Question: As the question suggests, I'm staring at a transformation that has several control flow elements, many of which are data flows.
Currently, one of the data flow objects within the control flow tab is lit up yellow. When I open that Data Flow object by double click or selecting the "Data Flow" tab, there are no boxes lit up in any color.
This would lead me to believe it's validating, perhaps?
Is there any way to tell what it's doing, and any steps to help make this process faster?
**Edit:
I took a look at the execution, and it looks like it's stuck in the Pre-Execute stage around 50%. Is there any optimization to be done for this stage.
Screenshot of the dataflow that isn't running. (This was taken while the control flow shows this data flow task as yellow)

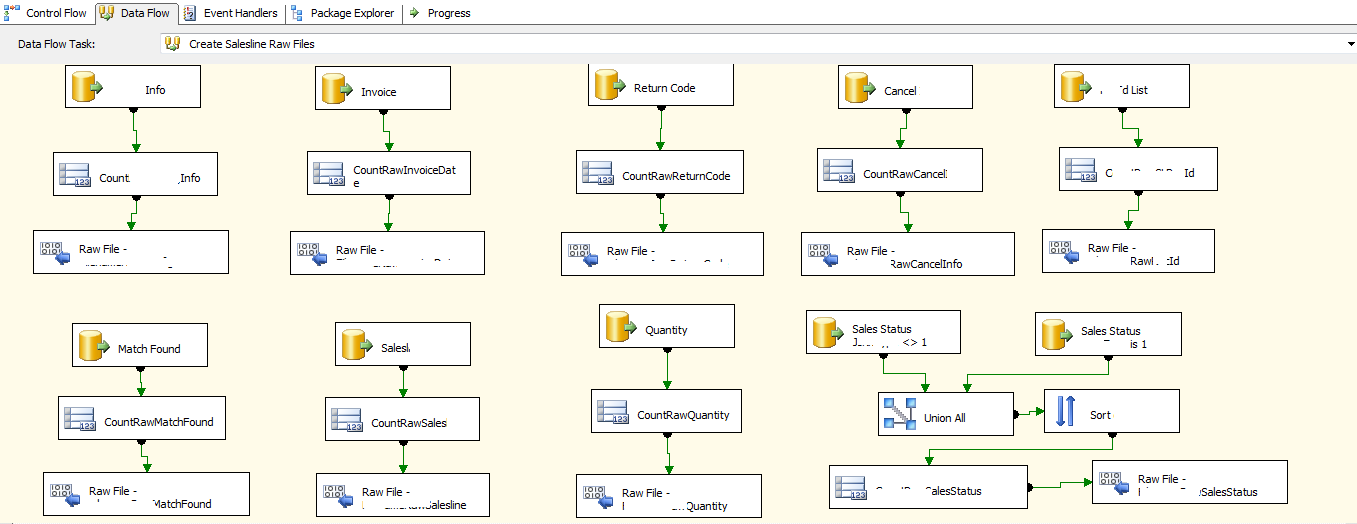
Answer: I broke out each of these chunks into their own DF. One of these DFs was continuing to get stuck on the Pre-Execute stage. I ran the query for that OLE DB Source and found a long running query due to some dropped indexes. Replaced the index, and the transform stopped hanging.